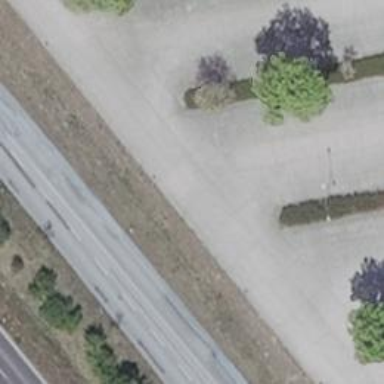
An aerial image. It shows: Parking aisle designated as service road.